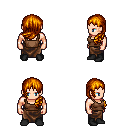
a pixel art fantasy rpg character, male body template, human, light skin, brown pirate shirt, robe skirt, dark blonde left-swept hairstyle, black shoes, four views (front, back, left, right), 2x2 character sprite sheet, small pixel art, hard edges, no anti-aliasing